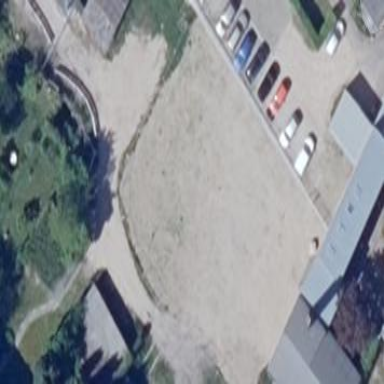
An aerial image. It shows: Group of garages.